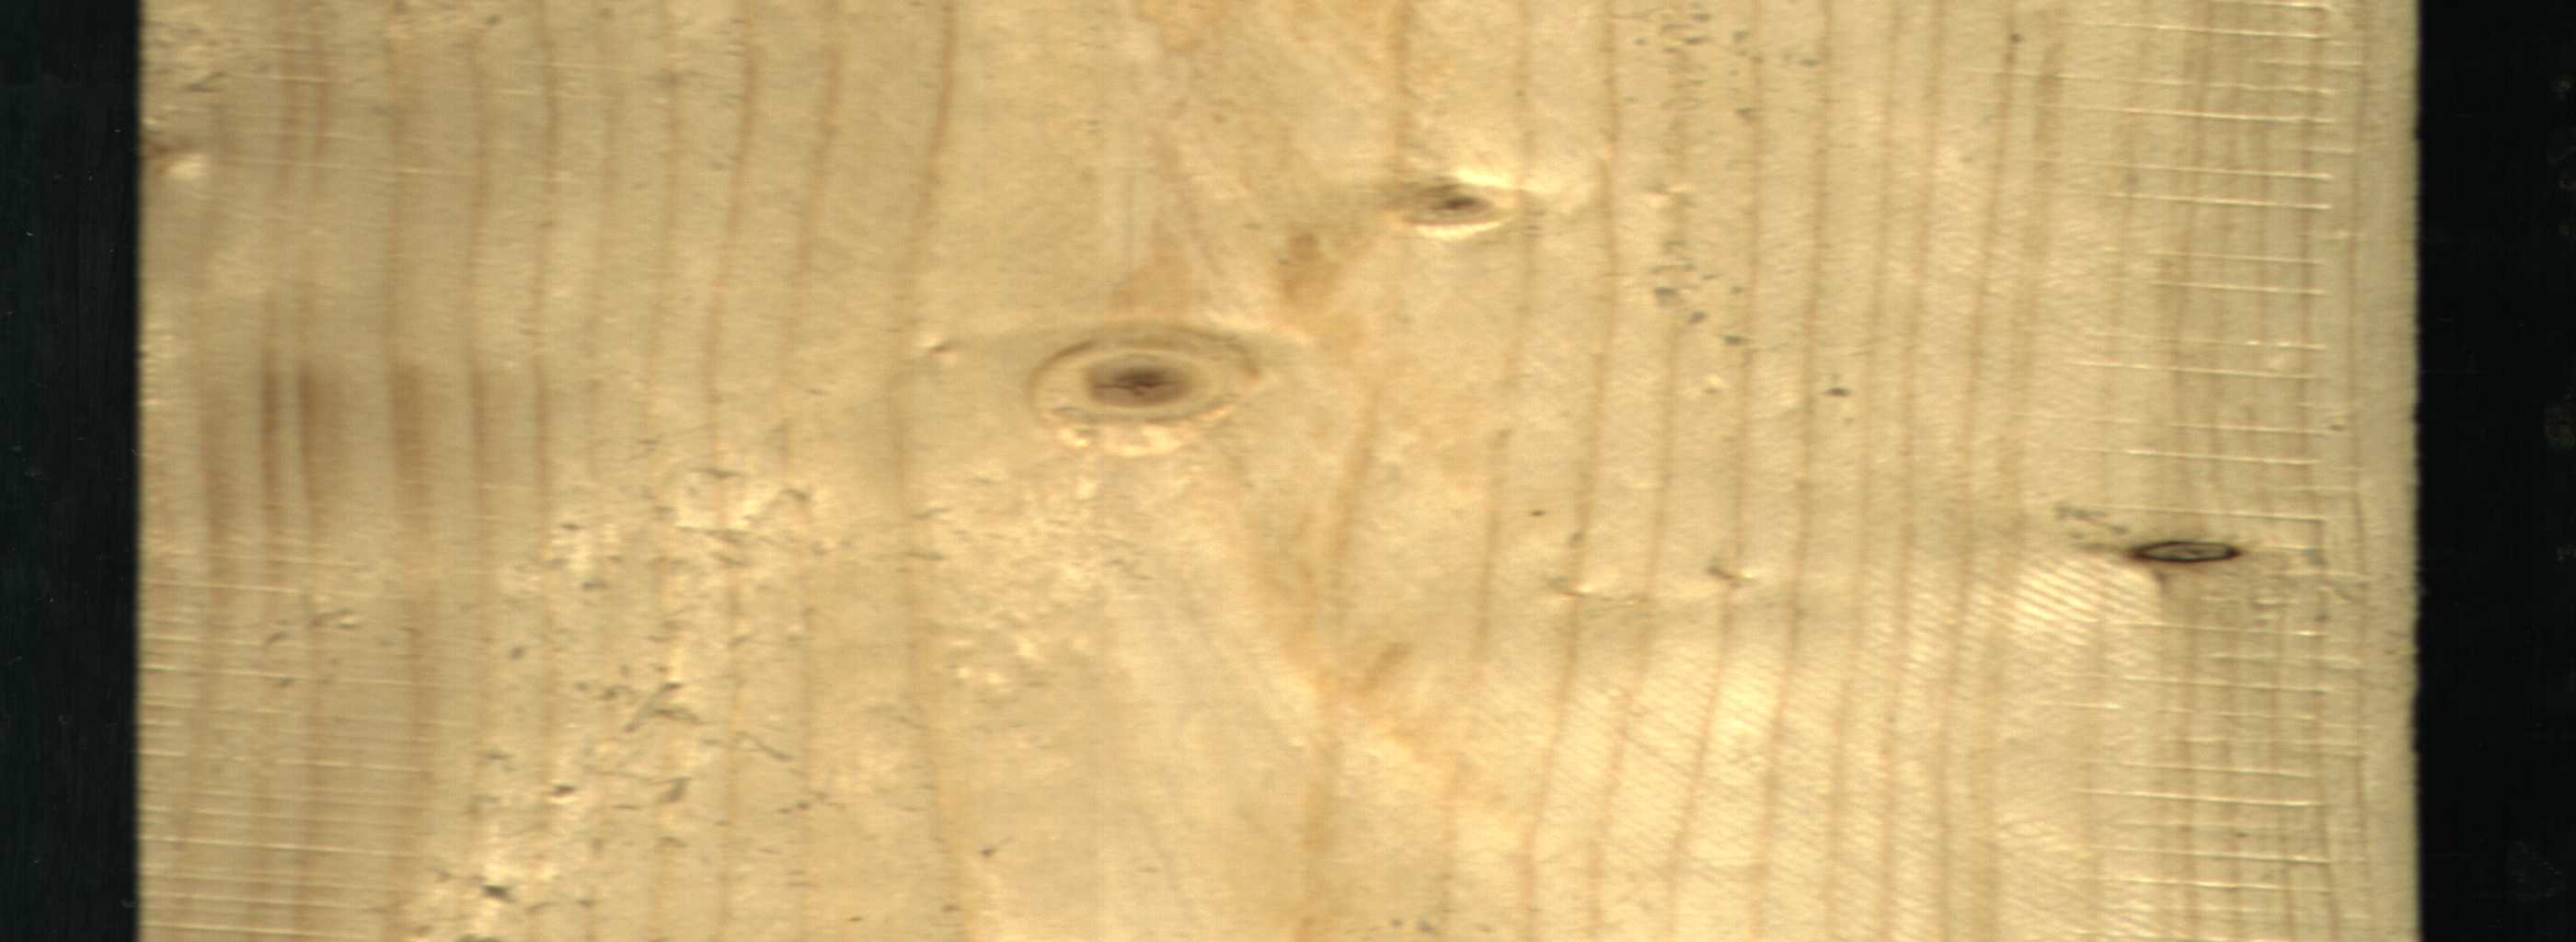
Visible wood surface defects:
Dead_Knot
Live_Knot
Live_Knot